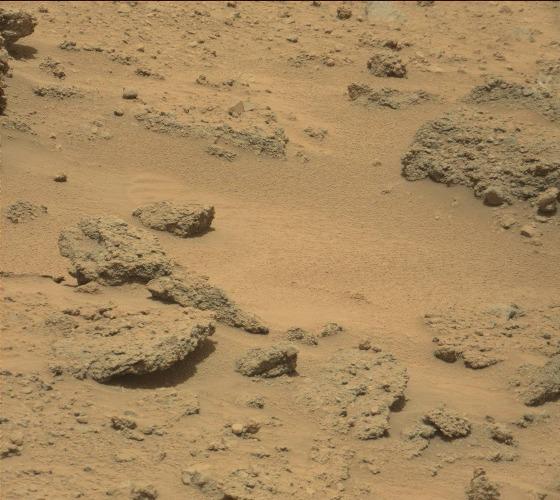
Terrain classes present: Bedrock, Gravel / Sand / Soil, Rock, Shadow